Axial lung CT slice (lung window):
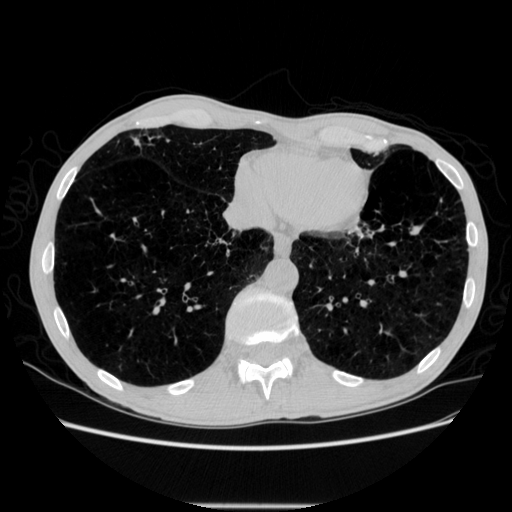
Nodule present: no